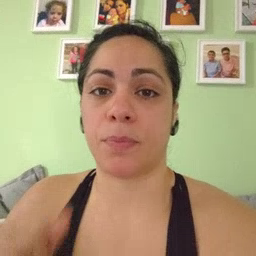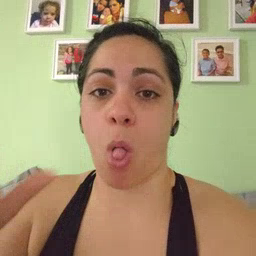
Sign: all